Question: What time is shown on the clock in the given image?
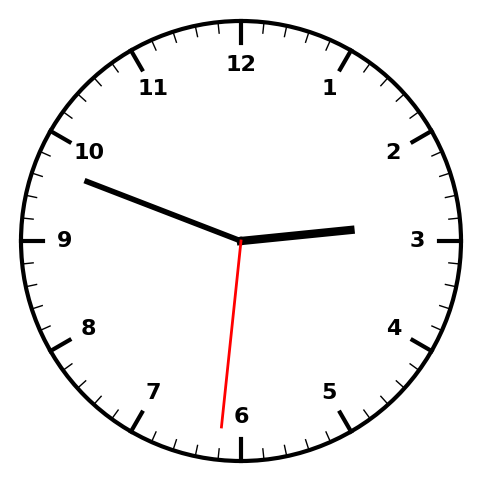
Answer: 02:48:31